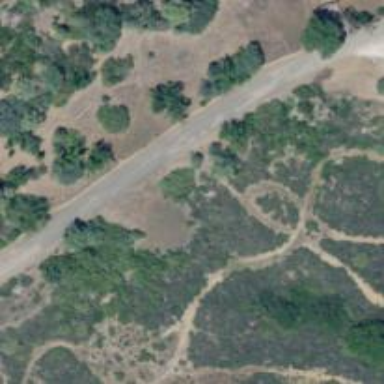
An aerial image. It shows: Unclassified road.